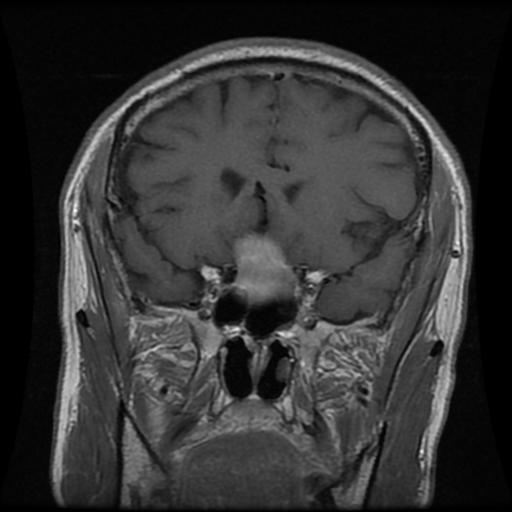
Label: pituitary